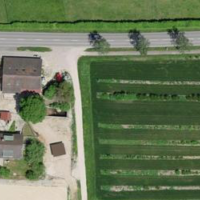
EUNIS habitat code: 52
Species observed at this site:
Chelidonium majus